Question: ## Schema Description
A project's status can change over time. In order to track the status over time, I've created a many-to-many relationship between the 'Project' model and the 'ProjectStatusType' model through the 'ProjectStatus' intermediary table.
While this allows tracking a project's status over time, it increases the complexity of the schema such that retrieving the current status of a project or retrieving all open projects is more difficult.

## Use Case
I want to be able to return all projects that are in a given state, such as all 'open' projects. For instance, when users go to <URL>, I'd like only the 'open' projects to be displayed in a table by default.
## Questions
1. Should I denormalize the schema and add a current_status field in the Project model?
2. If I shouldn't denormalize, what strategy should I use to retrieve the current status for each project? Should I create a property on the Project model that retrieves the current status?
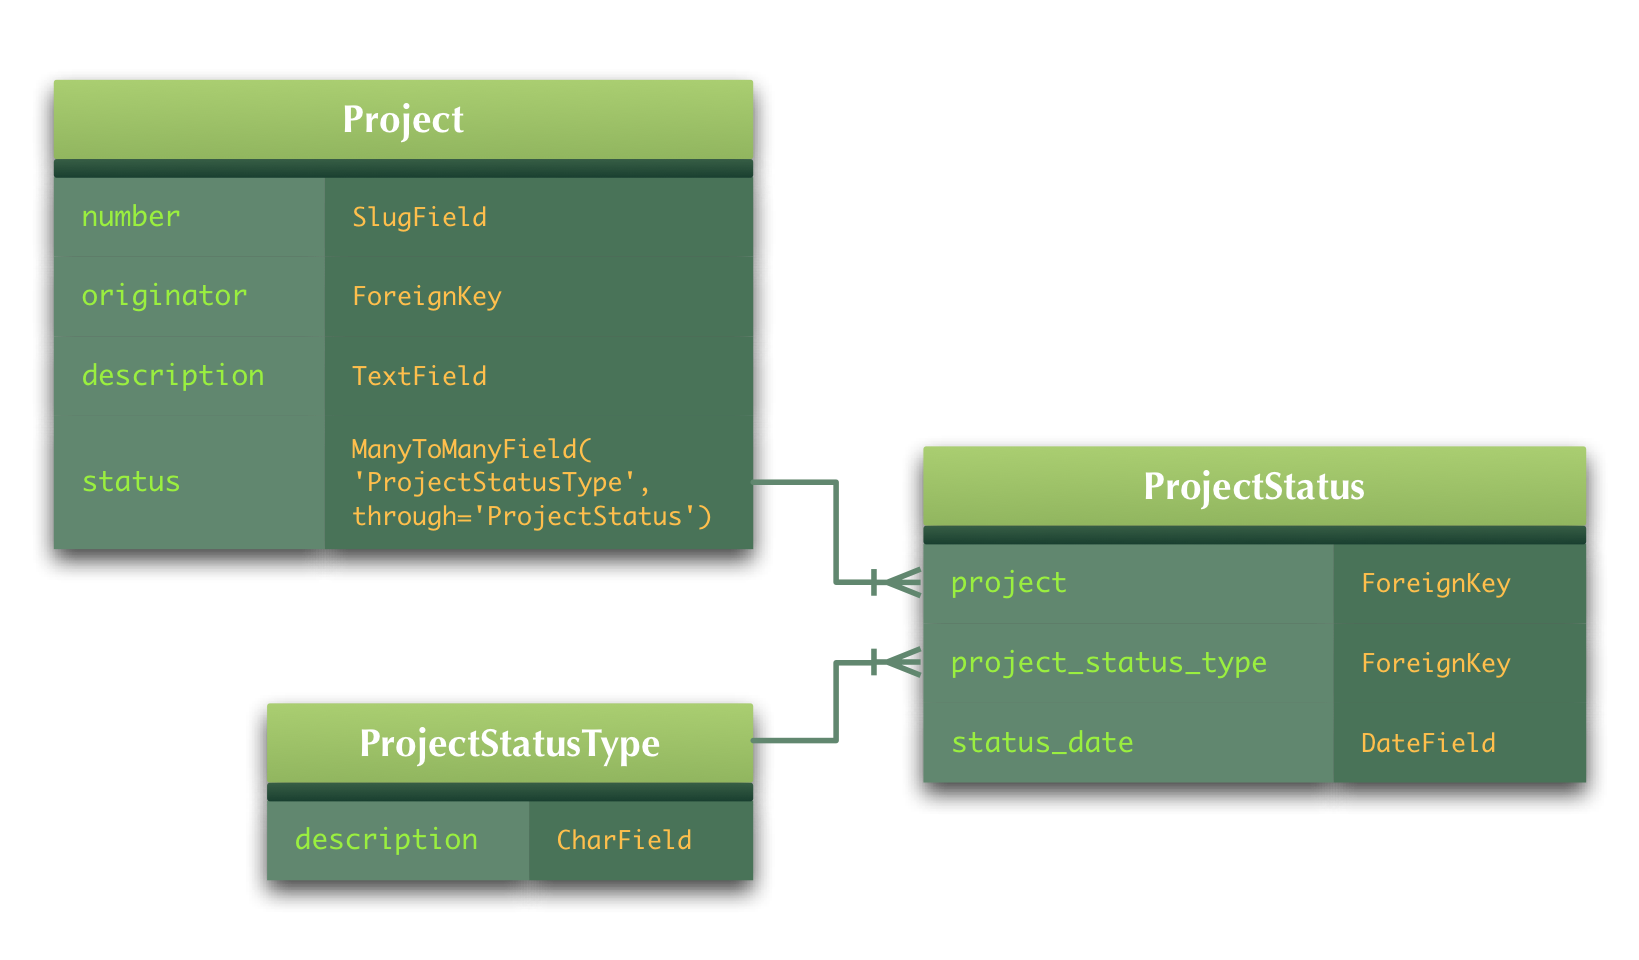
Answer: If you don't need to search on it, I would create a property on the Project model. You can use the 'Max' function to 'aggregate' to get the record with the newest date.
'''
from django.db.models import Max
class Project(models.Model):
[...]
@property
def status_date(self):
return self.projectstatus_set.aggregate(newest=Max('status_date'))['newest']
'''
This strategy is documented <URL>.
If you need to do lookups, then you should denormalize and add a field to 'Project'. You can keep it current using signals. You would want to add a 'post_save' listener to your 'ProjectStatus' field, which would set its project's date to the status'.
'''
from django.db.signals import post_save
def update_status_date(sender, instance=None, **kwargs):
project = instance.project
project.status_date = max(project.status_date, instance.status_date)
project.save()
post_save.connect(update_status_date, sender=ProjectStatus)
'''
You can read more about signals <URL>.
======
EDIT: Since writing my original answer, the OP has clarified his question somewhat, and his clarification alters the example code for both of my strategies, although not their basic construction. I want to leave the original answer for those who may have needs more akin to the question I thought I was answering at the time.
In my first example, he doesn't really want the newest status_date itself, but rather the newest project status type. This would change the property substantially; you don't need to use a 'MAX()' SQL construct at all; you just want the first record attached to this object when ordered by date descending:
'''
class Project(models.Model):
[...]
@property
def project_status(self):
return self.status.order_by('-status_date')[0]
'''
The use cases around this are still the same. If you will always get a project first and then want to know its current status, this is the right way to go about it. If you need to projects by status, then you need to denormalize. This is still best done through signals, but instead of saving the date like I was doing in my example above, you probably want to save a description. The principle remains the same, though.